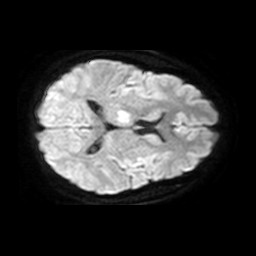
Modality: TRACE
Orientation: axial
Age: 41
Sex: female
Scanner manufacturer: philips
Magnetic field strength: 1.5 T
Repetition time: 4.813 s
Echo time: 0.07764 s